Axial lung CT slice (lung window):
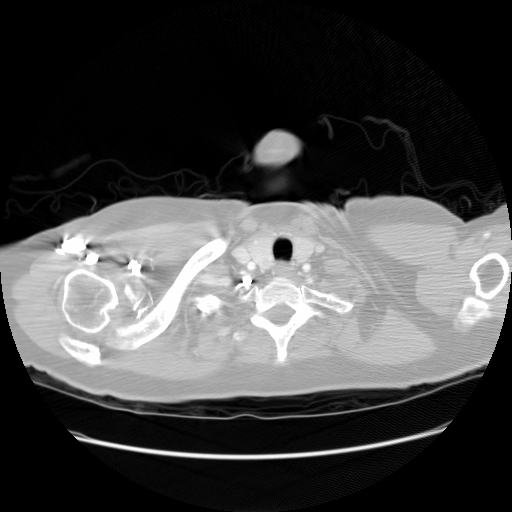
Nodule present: no